Interaction volume radius: 10 \u00c5
Interaction volume height: 15 \u00c5
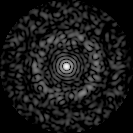
Disorder parameter: 0.829